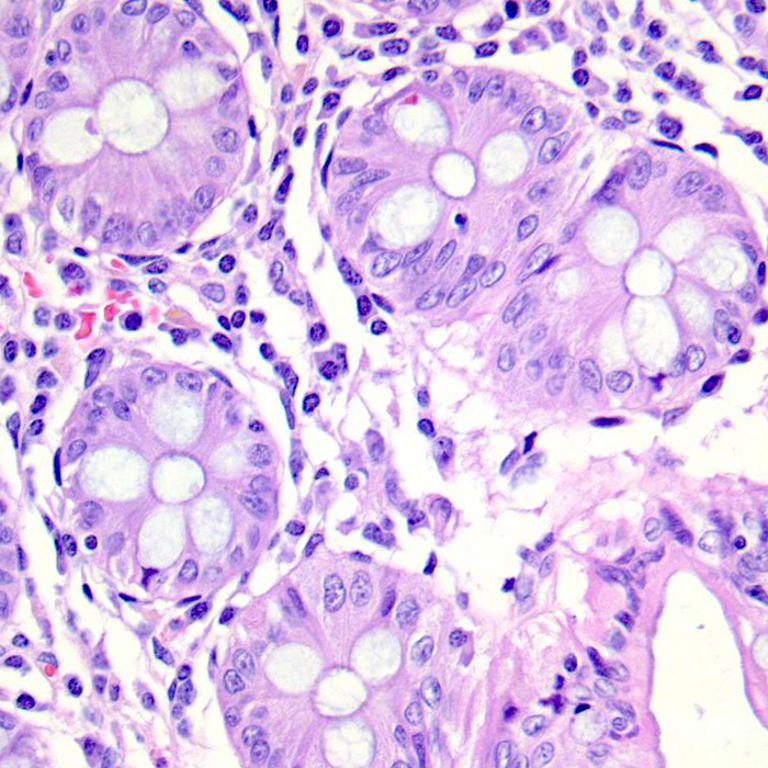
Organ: colon
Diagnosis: benign